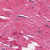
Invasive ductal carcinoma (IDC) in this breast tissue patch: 0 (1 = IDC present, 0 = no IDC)